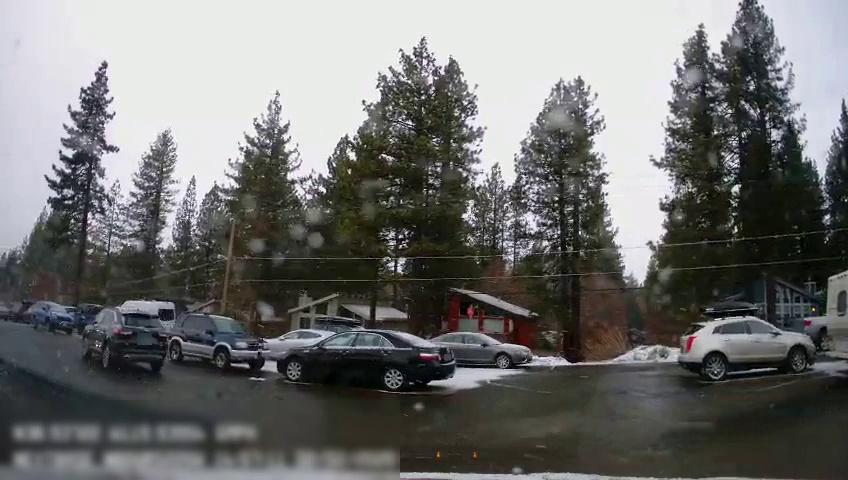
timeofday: Day
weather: Snowy
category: Vehicles | Car
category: Vehicles | Car
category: Vehicles | Car
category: Vehicles | Other LV
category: Vehicles | SUV
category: Vehicles | SUV
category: Vehicles | SUV
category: Vehicles | Van
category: Vehicles | SUV
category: Drivable Space